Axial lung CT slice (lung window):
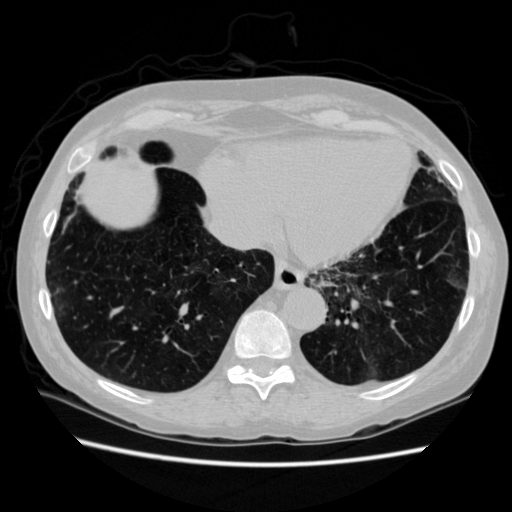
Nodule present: no